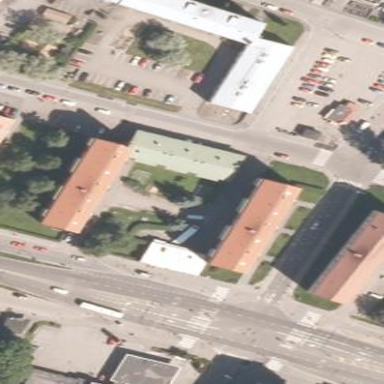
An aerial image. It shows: Saltbox shaped roof on apartment building.